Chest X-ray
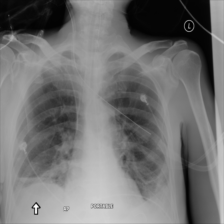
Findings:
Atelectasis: positive
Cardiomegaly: negative
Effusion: negative
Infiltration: negative
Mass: negative
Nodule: negative
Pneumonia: negative
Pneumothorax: negative
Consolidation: negative
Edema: negative
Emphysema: negative
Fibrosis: negative
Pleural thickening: negative
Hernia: negative